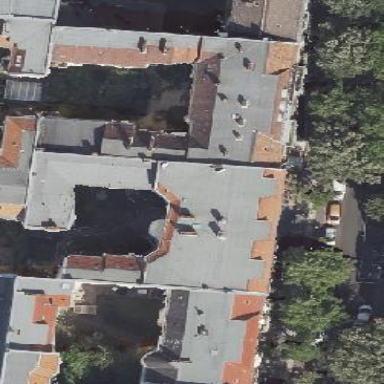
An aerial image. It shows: Residential building with apartments. It features roof made of roof tiles in double saltbox shape.